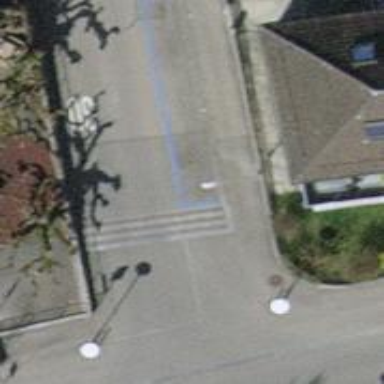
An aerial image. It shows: Table-style traffic calming feature.